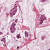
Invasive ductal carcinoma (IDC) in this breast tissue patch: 1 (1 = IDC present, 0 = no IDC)